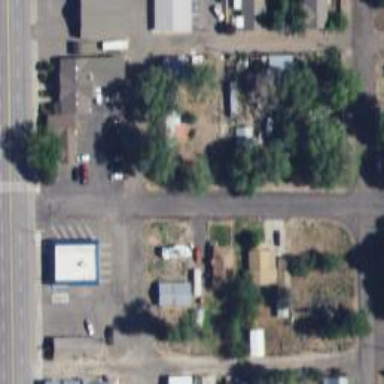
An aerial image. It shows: Alley classified as service road.